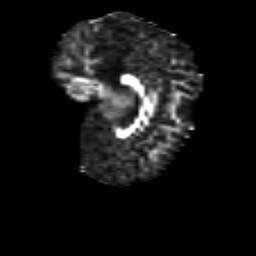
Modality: FA
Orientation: sagittal
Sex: female
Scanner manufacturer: siemens
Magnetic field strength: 3 T
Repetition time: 5 s
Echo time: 0.071 s